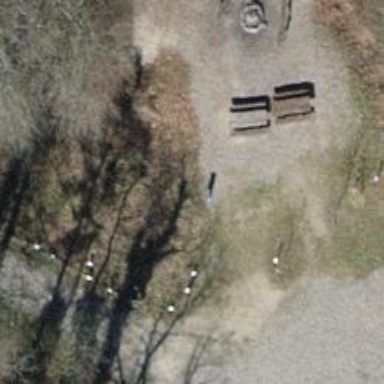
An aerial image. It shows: Picnic table located in leisure land area.